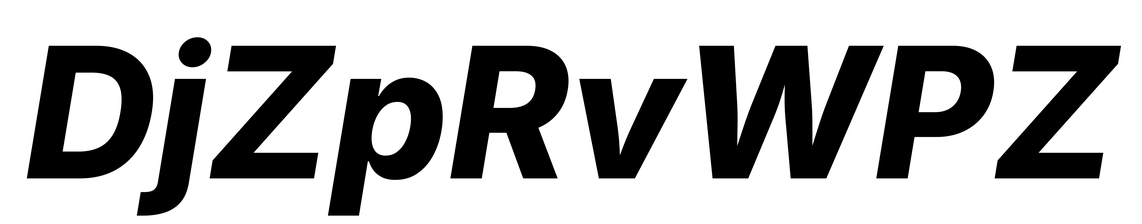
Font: Inter-Italic_ExtraBold_Italic